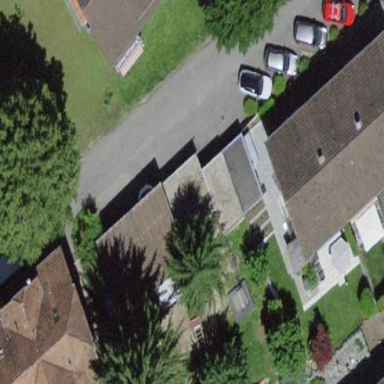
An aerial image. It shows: Flat roofed garages.